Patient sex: M
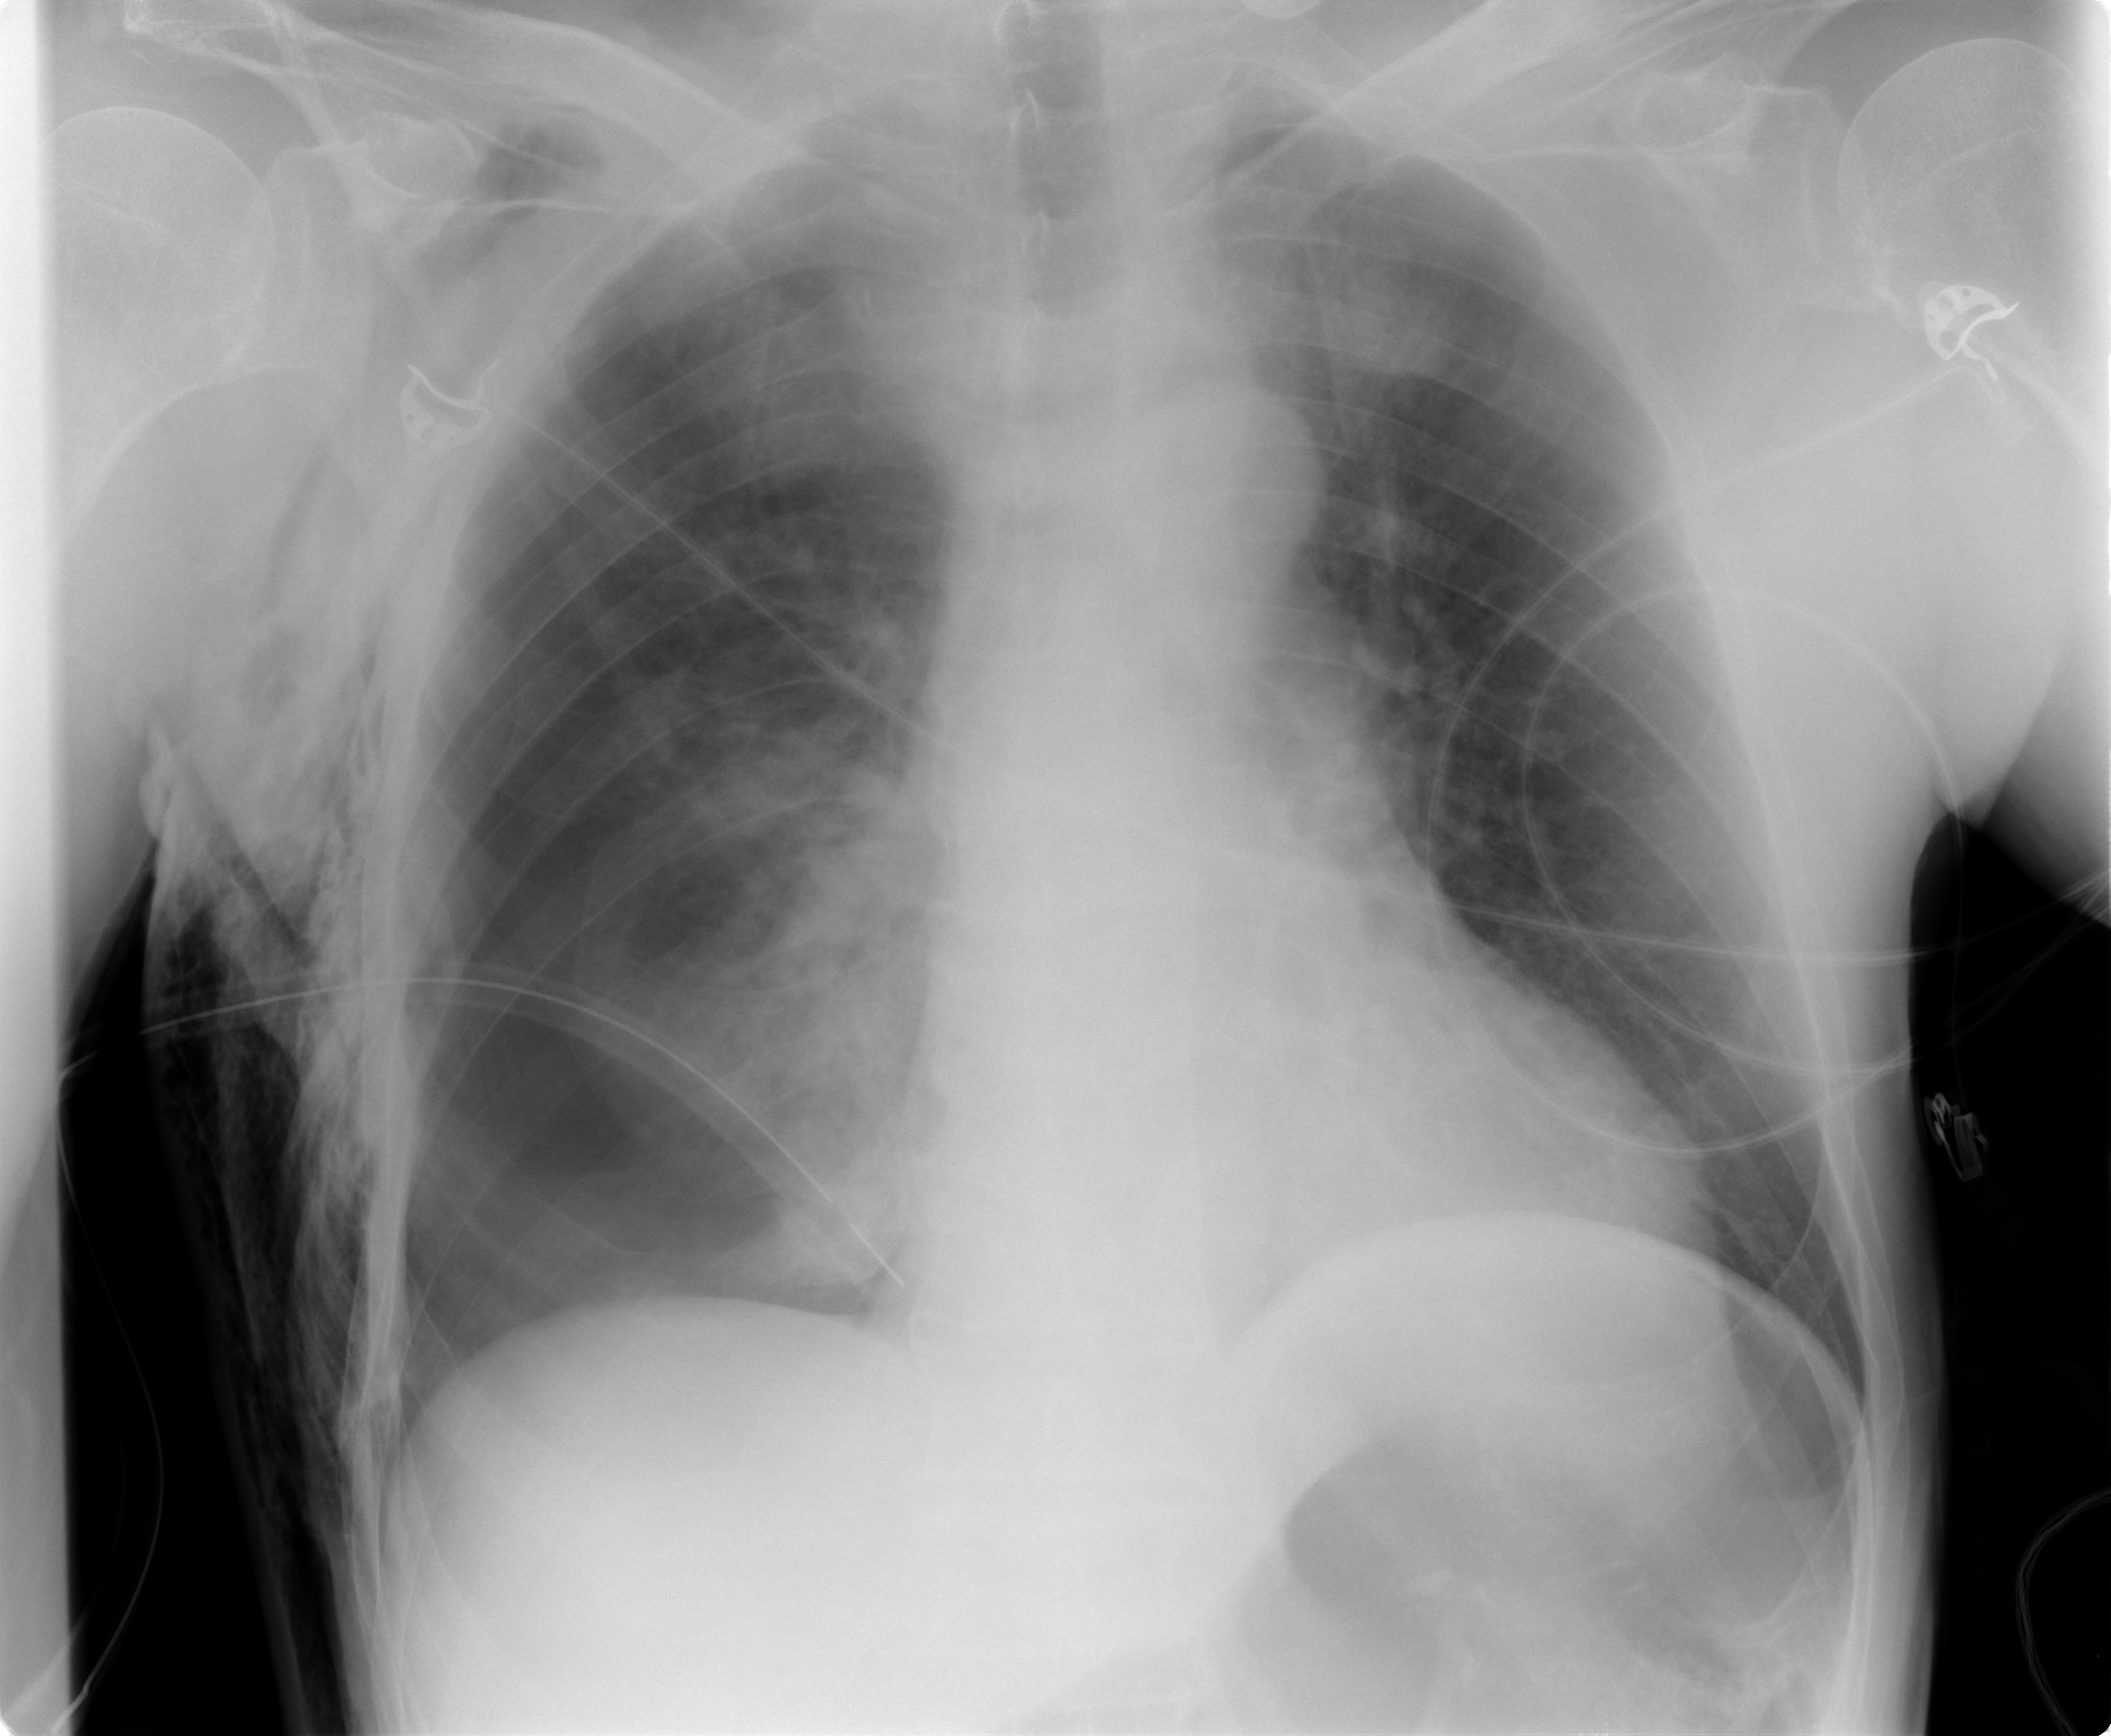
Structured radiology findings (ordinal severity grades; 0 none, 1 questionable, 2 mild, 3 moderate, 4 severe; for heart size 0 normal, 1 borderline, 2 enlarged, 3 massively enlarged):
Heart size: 0
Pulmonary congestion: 0
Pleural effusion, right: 0
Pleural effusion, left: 0
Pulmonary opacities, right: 0
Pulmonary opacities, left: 0
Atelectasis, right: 0
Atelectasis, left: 0